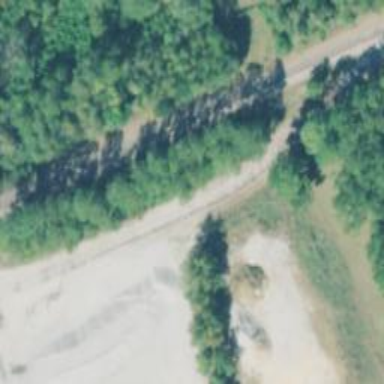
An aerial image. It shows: Rail spur service used for transporting aggregate.